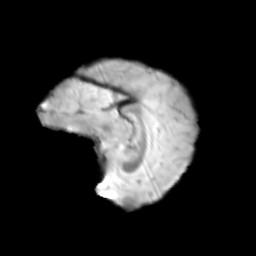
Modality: T2w
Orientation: sagittal
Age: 12
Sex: female
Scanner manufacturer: siemens
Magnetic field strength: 3 T
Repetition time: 3.8 s
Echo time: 0.07 s